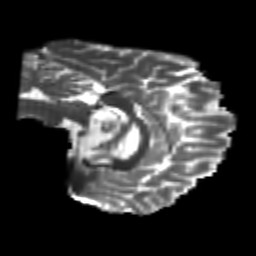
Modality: T2w
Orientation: sagittal
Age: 21
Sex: male
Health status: healthy
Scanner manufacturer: philips
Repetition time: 7.387 s
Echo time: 0.08599 s